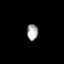
Tissue: lung
Cell type: T cells
Senescence score: 0.1551
Nuclear area (px): 168
Mean DAPI intensity: 173.446